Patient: sex M, age 36
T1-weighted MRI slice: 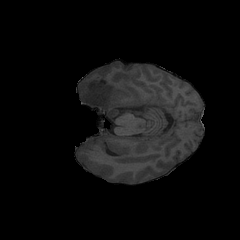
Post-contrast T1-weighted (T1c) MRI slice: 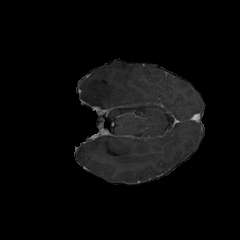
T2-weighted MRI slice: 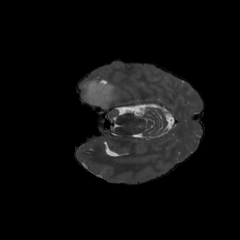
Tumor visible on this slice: yes
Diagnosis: Glioblastoma, IDH-wildtype
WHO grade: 4